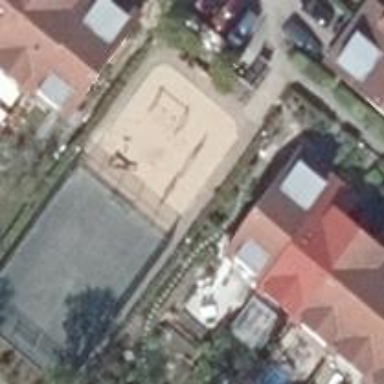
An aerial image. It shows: Sandpit playground.